Question: In the client application, I input an item id, and the WCF server is supposed to return an object of type 'ItemDTO'. However, when the reply is made, the object is empty.
'''
ItemDTO itm = Connection.Instance.HttpProxy.GetItem(ItemID);
'''
What I can confirm so far:
- - - The contents was indeed sent (checked using Fiddler)
- However, when I check the contents of 'itm', it's empty.
This is the 'GetItem()' method in the WCF Server:
'''
public ItemDTO GetItem(string itemID) {
using (var db = new PoSEntities()) {
var query = from i in db.Items
where i.ItemID.Equals(itemID)
select i;
Item item = query.FirstOrDefault();
return item == null ? null : Mapping.Map<Item, ItemDTO>(item);
}
}
'''
I use AutoMapper to map the entity object to the DTO:
'''
public static H Map<T, H>(T i) {
Mapper.CreateMap<T, H>();
return Mapper.Map<T, H>(i);
}
'''
The 'Item' class is generated by Entity Framework:
'''
public partial class Item
{
public Item()
{
this.Sal1 = new HashSet<Sal1>();
}
public string ItemID { get; set; }
public string Name { get; set; }
public string Manufacturer { get; set; }
public int StockQuantity { get; set; }
public decimal Price { get; set; }
public virtual ICollection<Sal1> Sal1 { get; set; }
}
'''
Connection class:
'''
public sealed class Connection {
private readonly string _address = "http://Edwin:8080/PoS";
private static Connection _instance;
private static object _padLock = new Object();
private static ChannelFactory<IPoS> httpFactory;
private static IPoS _httpProxy; //Singleton
public IPoS HttpProxy { get { return _httpProxy; } }
public static Connection Instance {
get {
if (_instance == null) {
lock (_padLock) {
if (_instance == null) {
_instance = new Connection();
}
}
}
return _instance;
}
}
private Connection() {
httpFactory = new ChannelFactory<IPoS>(
new BasicHttpBinding(),
new EndpointAddress(_address));
_httpProxy = httpFactory.CreateChannel();
}
}
'''
'ItemDTO' Class:
'''
[DataContract]
public class ItemDTO {
[DataMember]
public string ItemID { get; set; }
[DataMember]
public string Name { get; set; }
[DataMember]
public string Manufacturer { get; set; }
[DataMember]
public int StockQuantity { get; set; }
[DataMember]
public decimal Price { get; set; }
}
'''
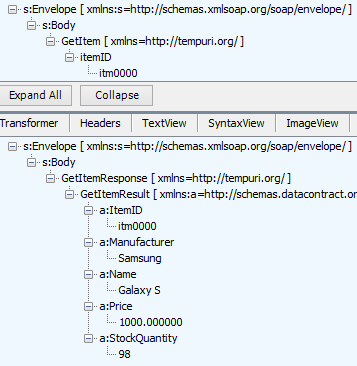
Answer: Finally fixed it, the solution is very simple.
Simply give the DTO class (in this case, 'ItemDTO') a namespace on both end.
i.e: '[DataContract]' to '[DataContract(Namespace"PoSDTO")]'